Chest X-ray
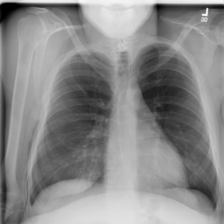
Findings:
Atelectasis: negative
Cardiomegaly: negative
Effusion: negative
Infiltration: positive
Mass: negative
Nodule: negative
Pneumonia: negative
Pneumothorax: negative
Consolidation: negative
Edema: negative
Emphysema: negative
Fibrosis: negative
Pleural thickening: negative
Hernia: negative